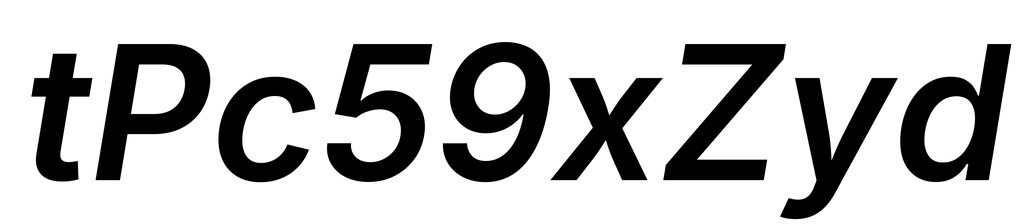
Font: Inter-Italic_SemiBold_Italic